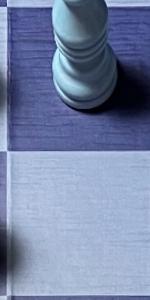
Label: Empty